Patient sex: F
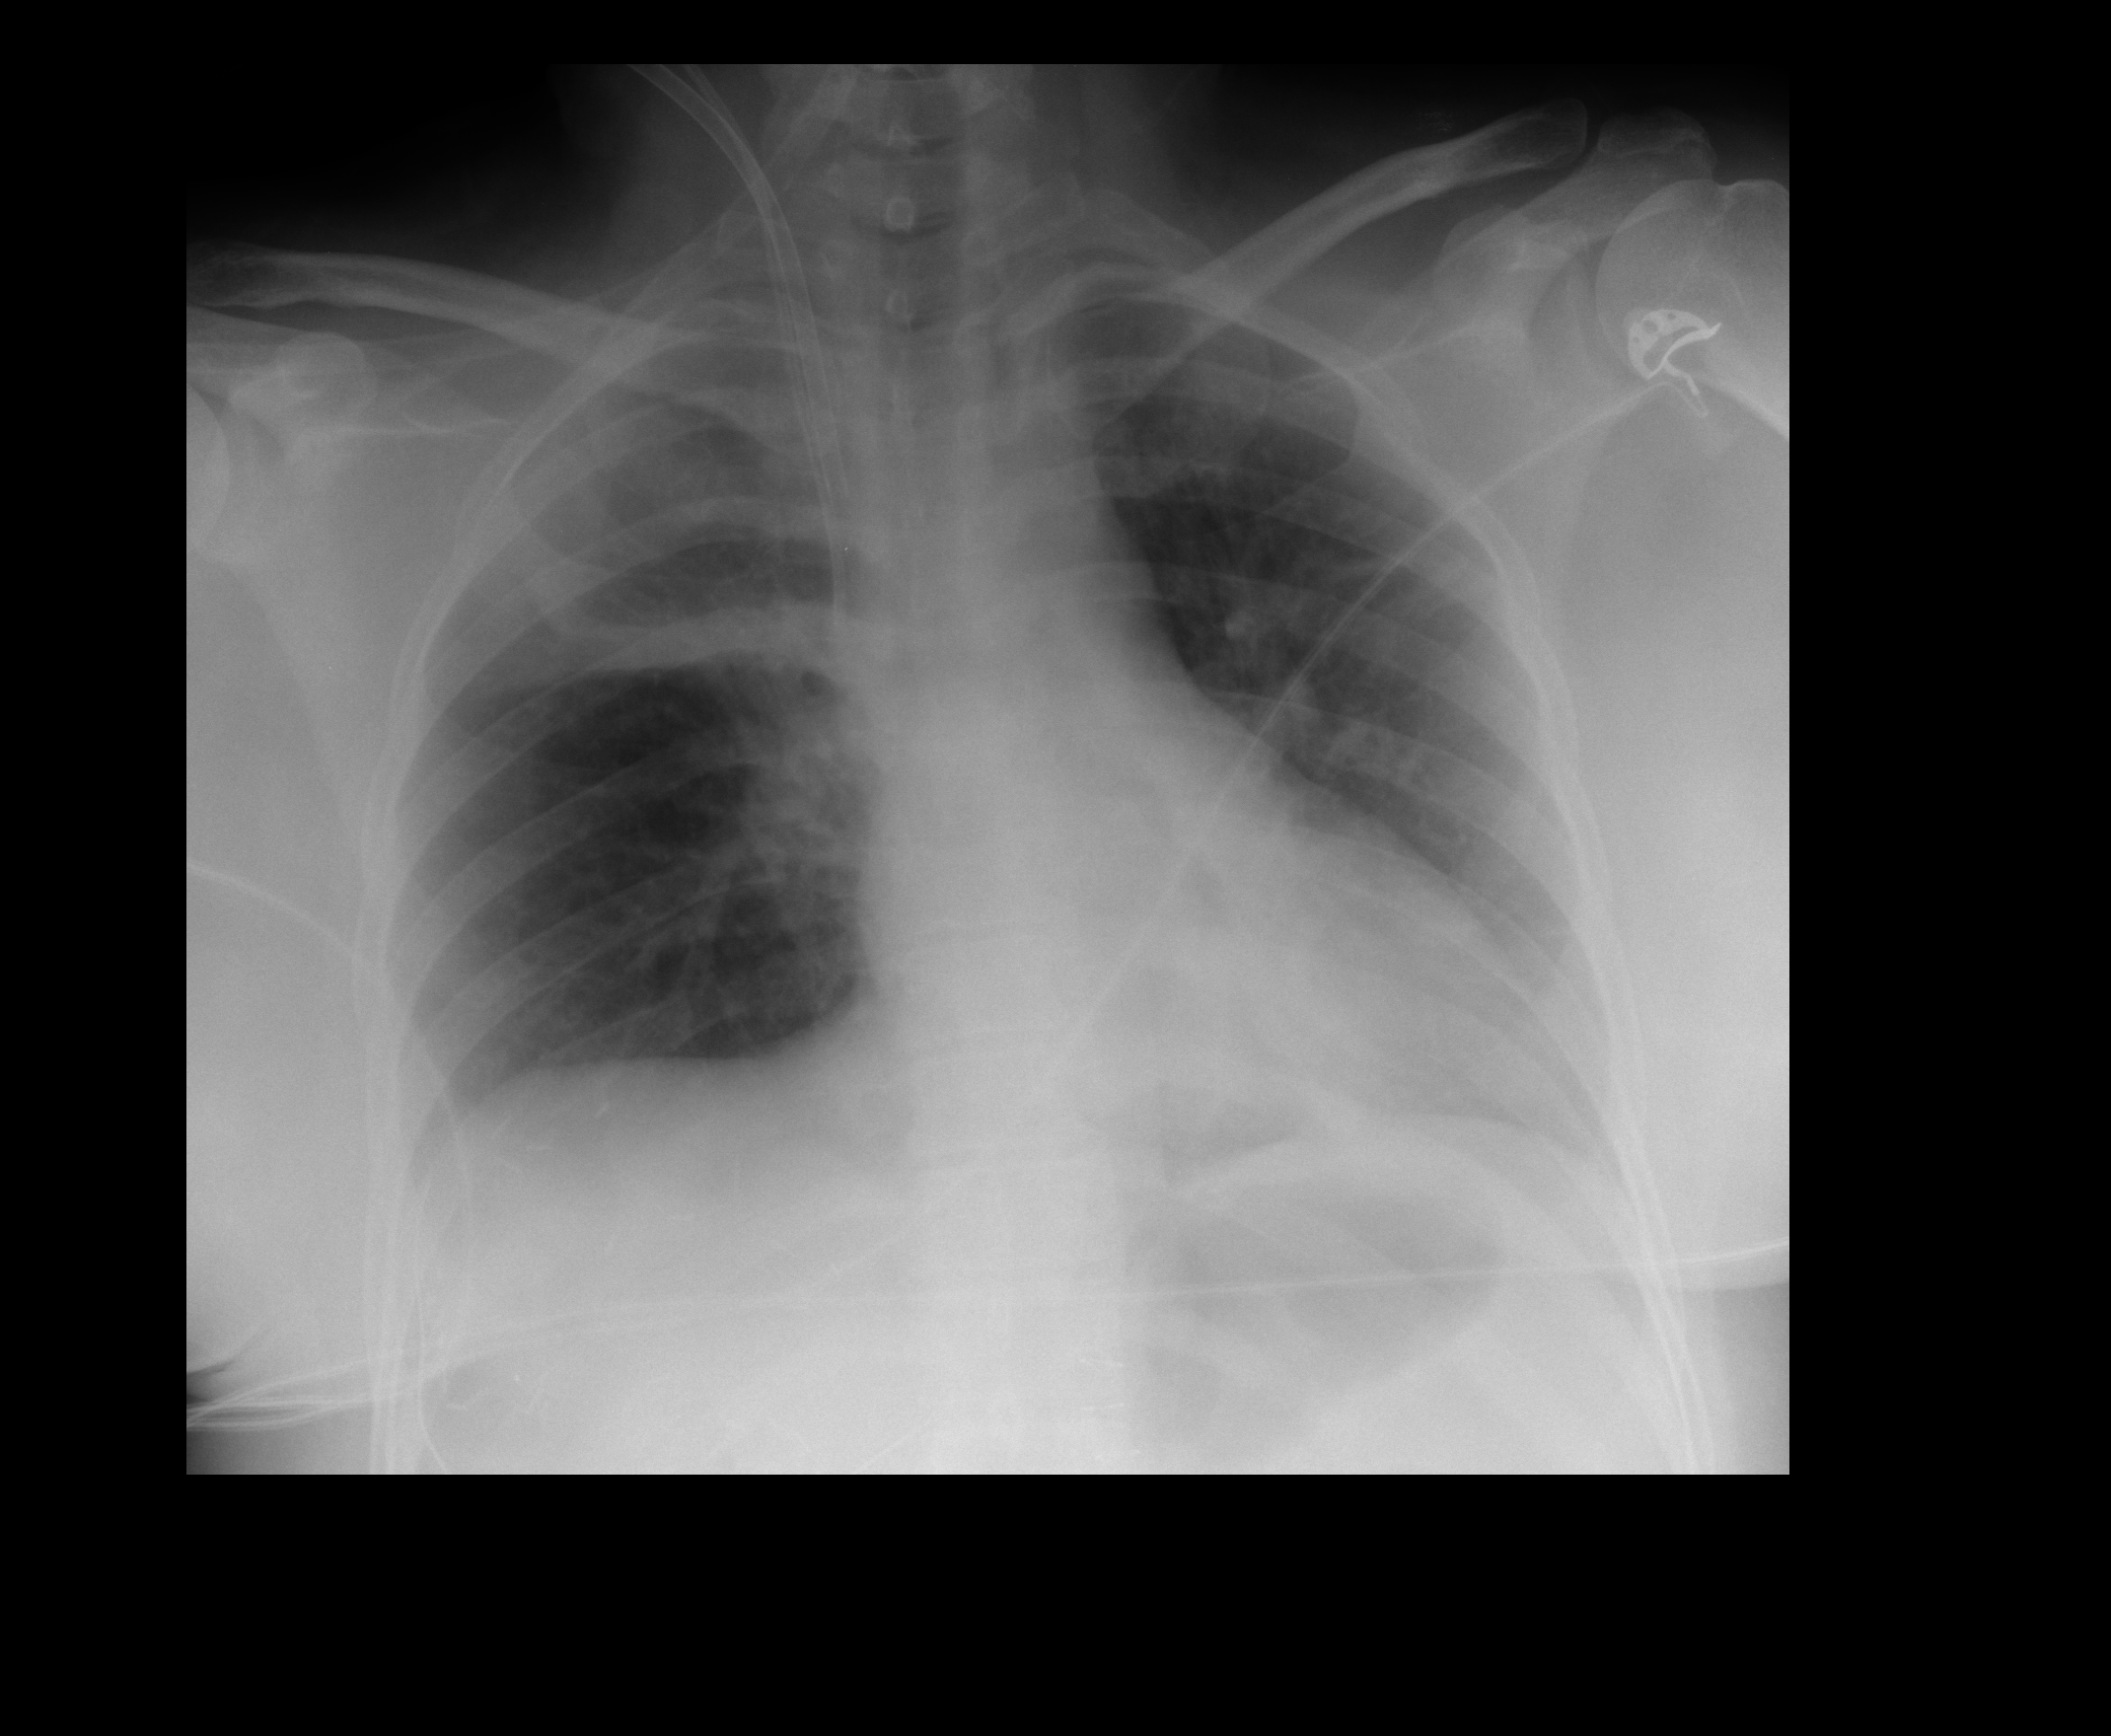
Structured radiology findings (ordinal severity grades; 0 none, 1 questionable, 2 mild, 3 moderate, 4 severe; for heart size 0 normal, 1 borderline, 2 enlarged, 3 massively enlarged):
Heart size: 0
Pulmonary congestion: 0
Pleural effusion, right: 0
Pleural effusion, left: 2
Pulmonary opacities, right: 2
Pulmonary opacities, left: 2
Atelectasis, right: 2
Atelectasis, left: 2